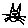
Label: cat